Chest X-ray. View position: AP
Patient age: 31
Patient sex: M
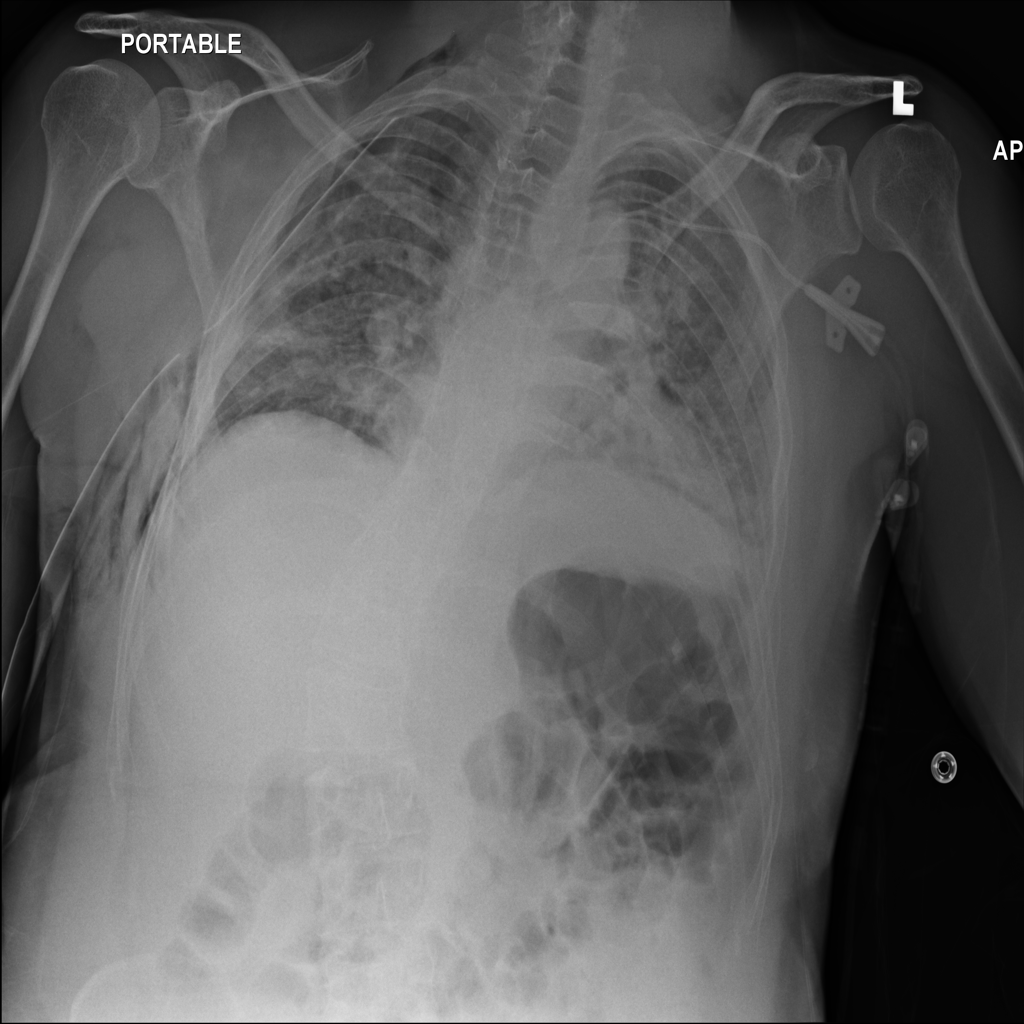
Finding: Pneumothorax